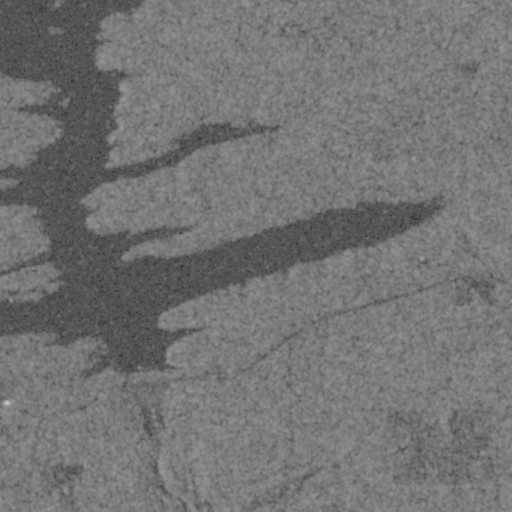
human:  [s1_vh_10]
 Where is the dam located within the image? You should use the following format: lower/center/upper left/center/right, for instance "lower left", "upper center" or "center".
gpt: The dam is located in the lower left of the image.
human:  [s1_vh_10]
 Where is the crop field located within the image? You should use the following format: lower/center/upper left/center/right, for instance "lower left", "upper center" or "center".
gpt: There is no crop field in the image.

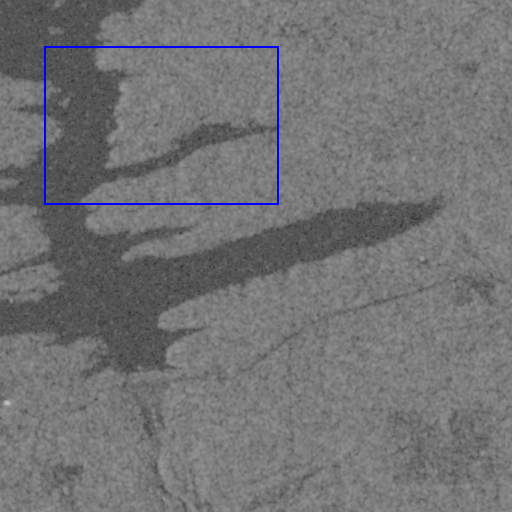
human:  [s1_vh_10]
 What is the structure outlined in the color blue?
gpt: There is no blue outline.
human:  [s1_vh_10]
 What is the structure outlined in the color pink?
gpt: There is no structure outlined in pink.